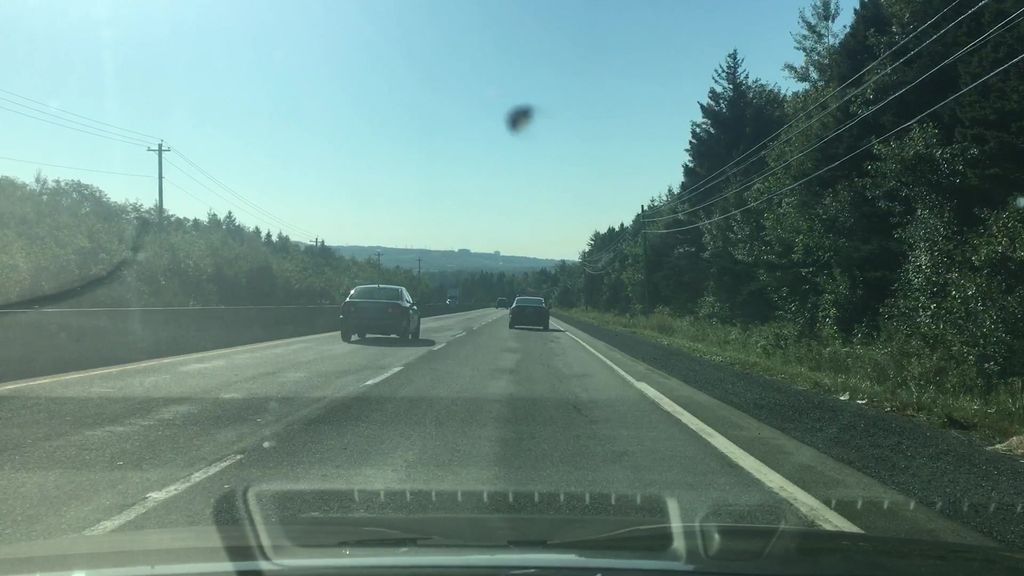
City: halifax